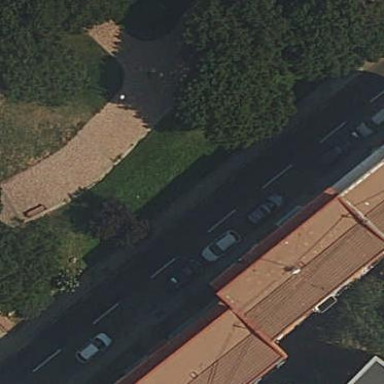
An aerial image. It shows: Garden with kerb barrier.